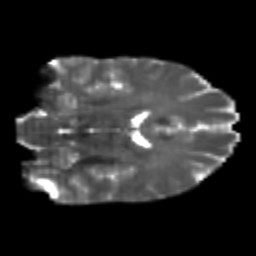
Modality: T2w
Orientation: coronal
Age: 26
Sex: female
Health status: healthy
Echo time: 0.074 s